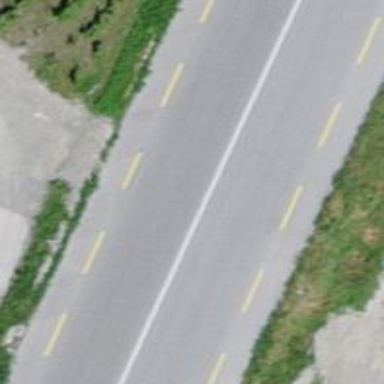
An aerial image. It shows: Primary highway with asphalt surface and designated cycle lane.